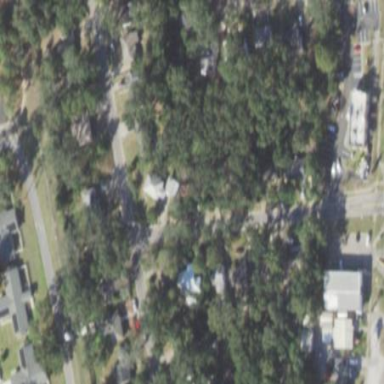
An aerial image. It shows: This residential area consists of single-family homes.